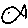
Label: fish